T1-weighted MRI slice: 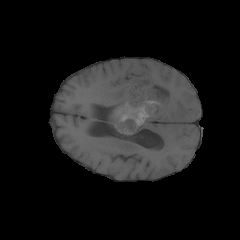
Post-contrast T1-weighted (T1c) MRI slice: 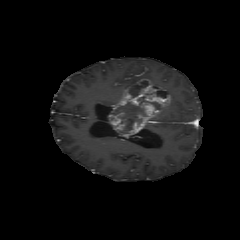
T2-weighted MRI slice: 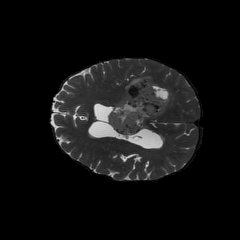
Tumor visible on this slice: yes